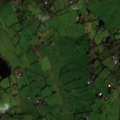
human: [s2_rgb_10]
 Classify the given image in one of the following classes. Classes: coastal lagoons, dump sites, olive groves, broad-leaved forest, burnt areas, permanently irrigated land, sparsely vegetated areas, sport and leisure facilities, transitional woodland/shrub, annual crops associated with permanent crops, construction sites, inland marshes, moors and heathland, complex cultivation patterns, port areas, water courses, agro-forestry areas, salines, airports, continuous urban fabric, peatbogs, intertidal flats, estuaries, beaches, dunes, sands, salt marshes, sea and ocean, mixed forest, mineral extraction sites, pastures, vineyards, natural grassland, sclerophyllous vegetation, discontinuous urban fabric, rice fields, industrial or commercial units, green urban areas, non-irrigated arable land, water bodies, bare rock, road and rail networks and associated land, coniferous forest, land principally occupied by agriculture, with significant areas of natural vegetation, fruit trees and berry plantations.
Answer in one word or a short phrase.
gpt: pastures, coniferous forest